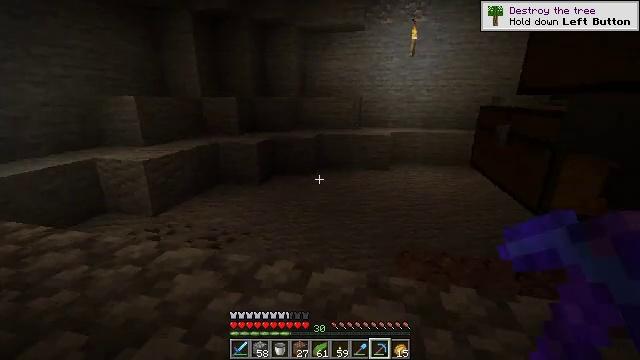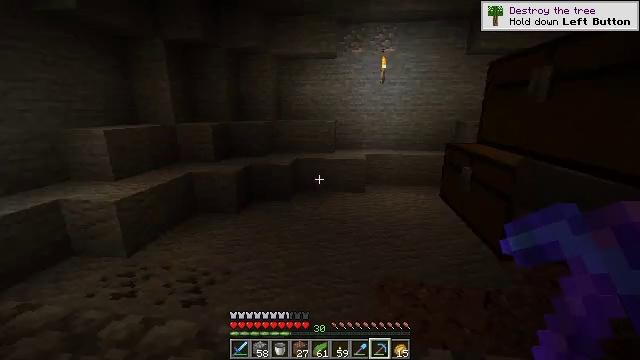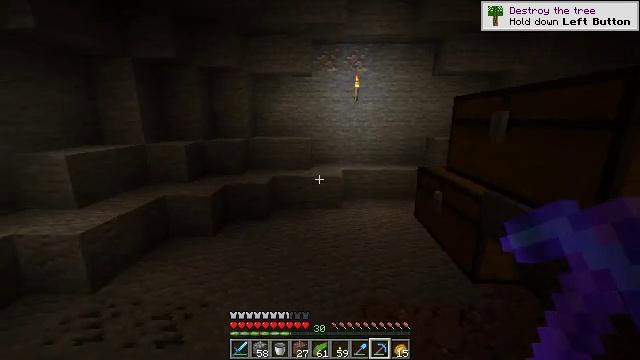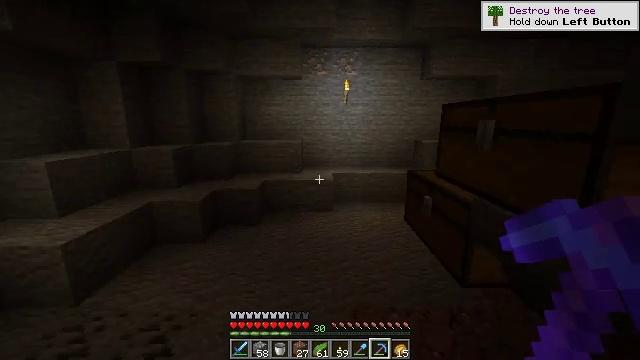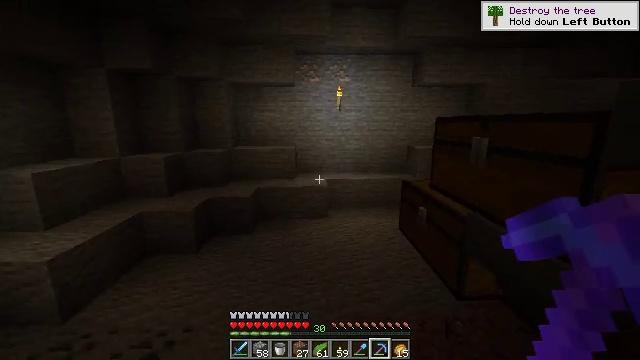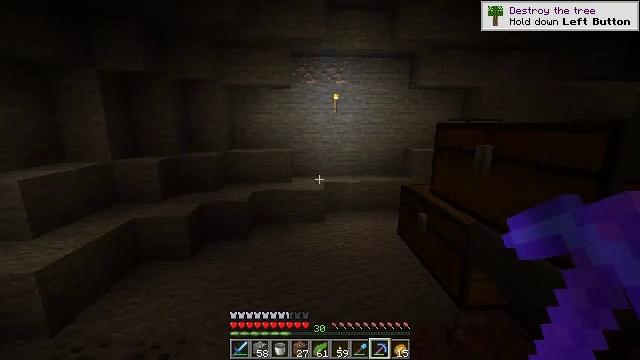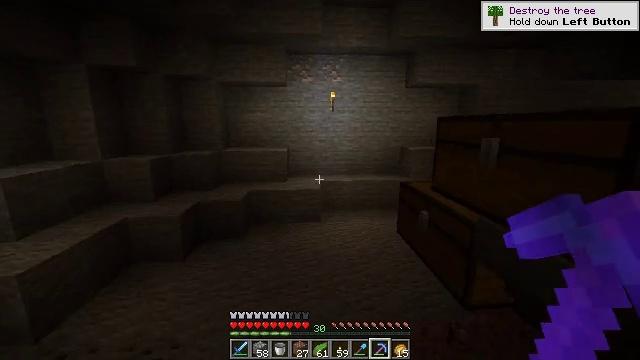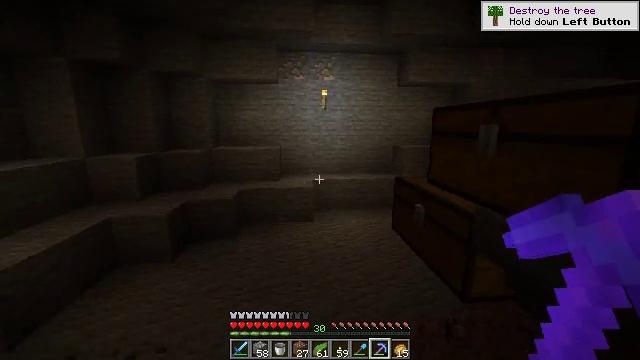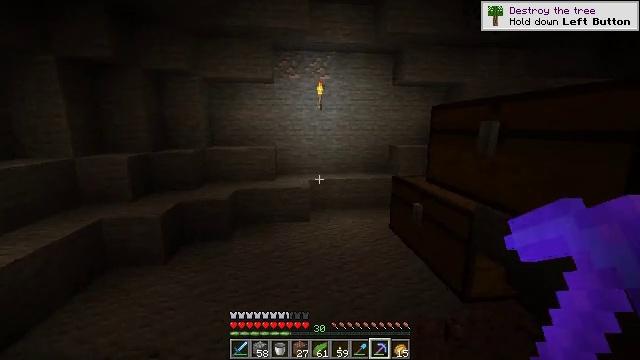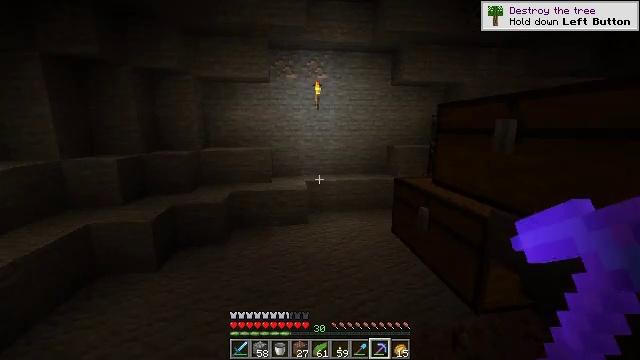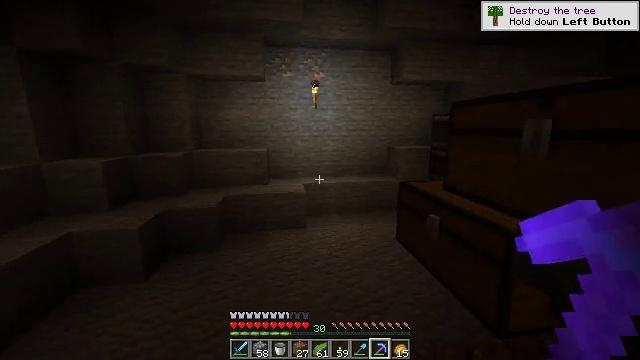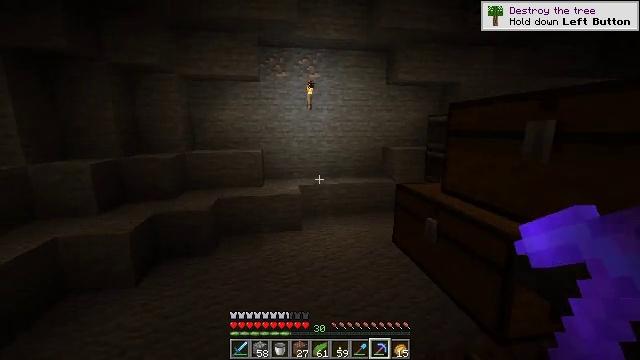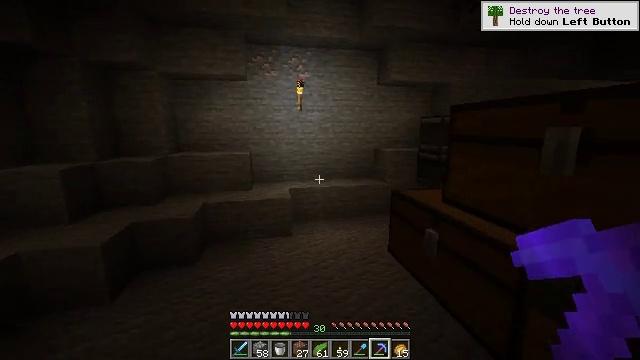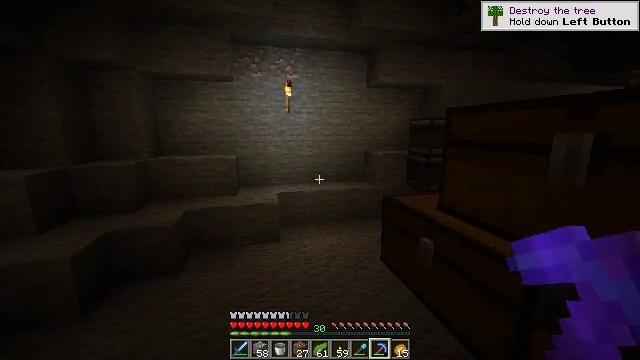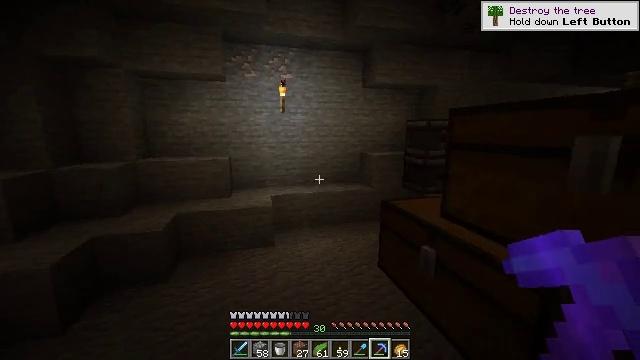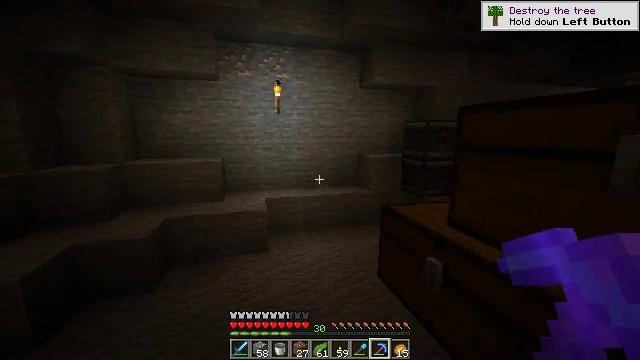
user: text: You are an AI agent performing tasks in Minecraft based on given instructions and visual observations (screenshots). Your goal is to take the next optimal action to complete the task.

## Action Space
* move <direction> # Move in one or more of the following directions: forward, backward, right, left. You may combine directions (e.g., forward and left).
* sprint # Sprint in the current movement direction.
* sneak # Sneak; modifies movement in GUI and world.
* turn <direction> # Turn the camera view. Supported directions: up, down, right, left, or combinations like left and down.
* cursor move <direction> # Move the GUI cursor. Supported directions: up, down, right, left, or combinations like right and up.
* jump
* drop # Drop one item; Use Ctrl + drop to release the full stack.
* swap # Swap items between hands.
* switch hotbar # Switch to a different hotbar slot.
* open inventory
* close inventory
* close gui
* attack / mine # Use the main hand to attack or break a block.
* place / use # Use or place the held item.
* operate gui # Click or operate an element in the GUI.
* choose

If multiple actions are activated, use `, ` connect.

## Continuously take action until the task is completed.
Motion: motion action
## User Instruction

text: Retrieve the comparator by mining it.
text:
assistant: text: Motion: move forward, turn right and up, jump
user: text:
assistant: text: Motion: move forward, turn right and up, jump
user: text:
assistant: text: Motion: move forward, turn right, jump
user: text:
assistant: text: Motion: move forward, turn right
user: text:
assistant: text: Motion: move forward, turn right
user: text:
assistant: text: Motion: move forward, turn right
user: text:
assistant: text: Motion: move forward, turn right
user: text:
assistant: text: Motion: move forward, turn right
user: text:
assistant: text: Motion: move forward
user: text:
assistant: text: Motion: move forward
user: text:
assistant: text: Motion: move forward, turn right
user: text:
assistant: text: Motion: move forward, turn right
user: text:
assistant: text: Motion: move forward, turn right
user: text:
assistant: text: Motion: move forward, turn right
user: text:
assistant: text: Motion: move forward
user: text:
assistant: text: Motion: move forward
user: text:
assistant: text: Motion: move forward
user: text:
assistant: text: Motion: move forward
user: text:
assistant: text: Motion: move forward
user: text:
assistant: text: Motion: move forward, turn right
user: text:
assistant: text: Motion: move forward, turn right
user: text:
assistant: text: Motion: move forward and move left, turn right
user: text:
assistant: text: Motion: move forward and move left, turn right
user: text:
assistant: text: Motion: move forward and move left, turn right
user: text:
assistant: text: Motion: move forward and move left, turn right
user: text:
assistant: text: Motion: move forward and move left, turn right
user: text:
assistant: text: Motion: move forward and move left, turn right
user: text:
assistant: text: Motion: move forward and move left, turn right
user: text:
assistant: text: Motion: move forward and move left, turn right
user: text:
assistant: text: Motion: move forward and move left, turn right